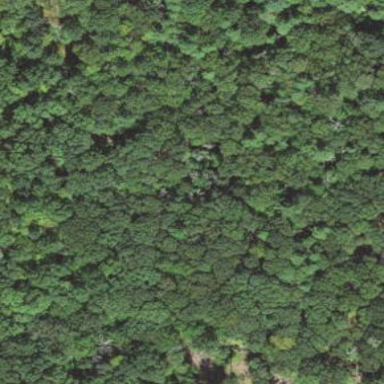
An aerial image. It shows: Needle-leaved woodland.